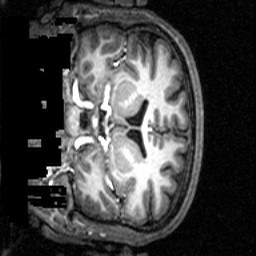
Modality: T1w
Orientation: coronal
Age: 27
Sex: male
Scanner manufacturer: siemens
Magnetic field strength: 2.894 T
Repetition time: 2.3 s
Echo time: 0.0021 s